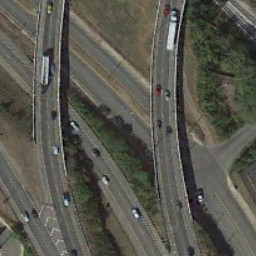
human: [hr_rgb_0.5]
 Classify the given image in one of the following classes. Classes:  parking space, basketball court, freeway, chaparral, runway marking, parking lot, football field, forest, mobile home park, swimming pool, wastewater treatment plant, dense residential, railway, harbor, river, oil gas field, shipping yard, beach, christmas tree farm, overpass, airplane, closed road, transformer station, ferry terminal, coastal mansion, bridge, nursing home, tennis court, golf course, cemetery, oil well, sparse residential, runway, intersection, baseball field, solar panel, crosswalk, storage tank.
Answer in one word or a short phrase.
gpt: overpass